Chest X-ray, PA view. Patient: 40 years old, sex M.
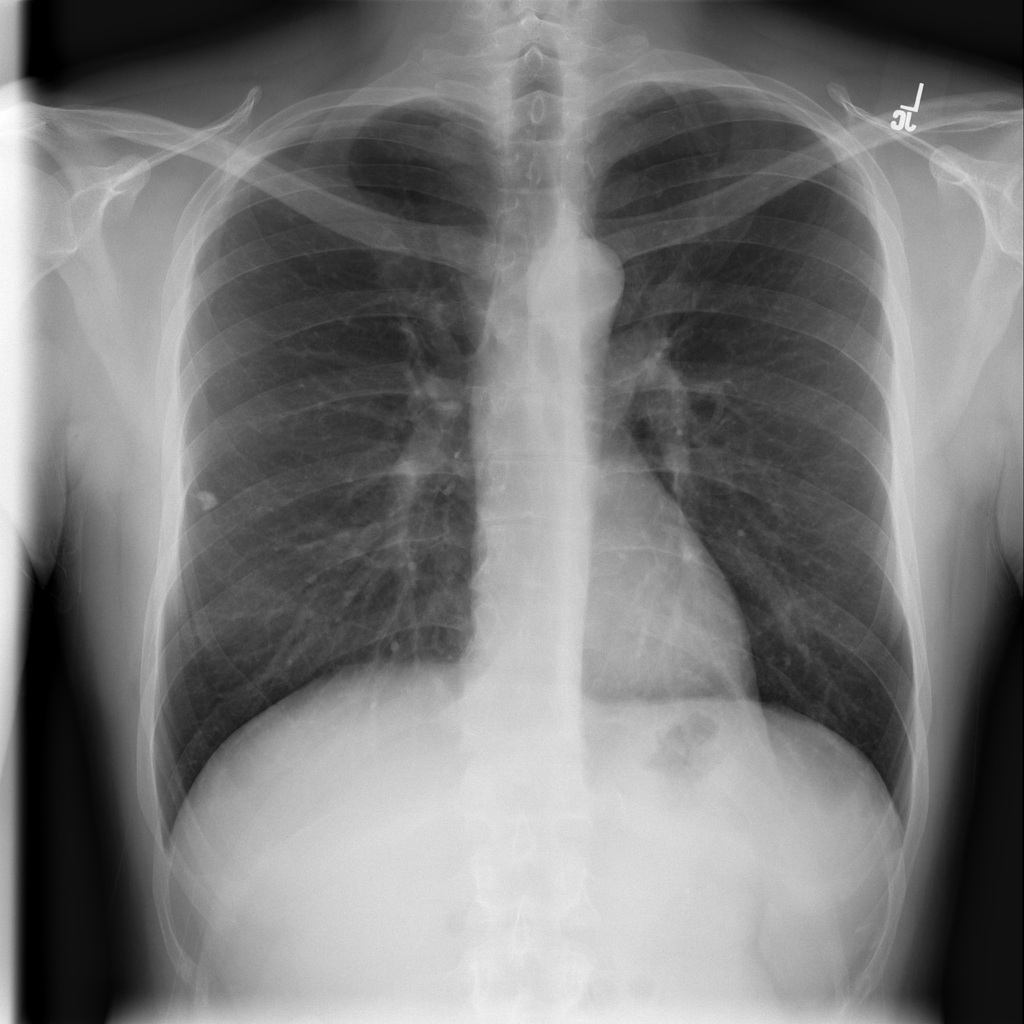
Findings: No Finding